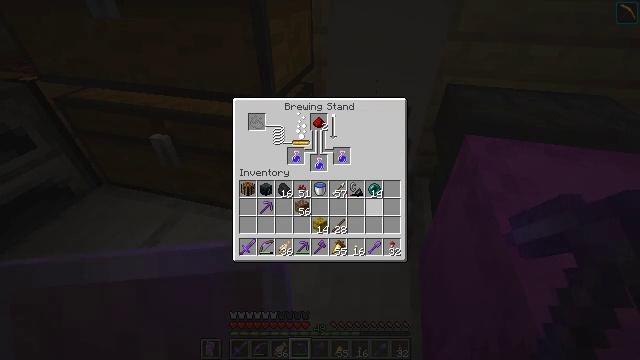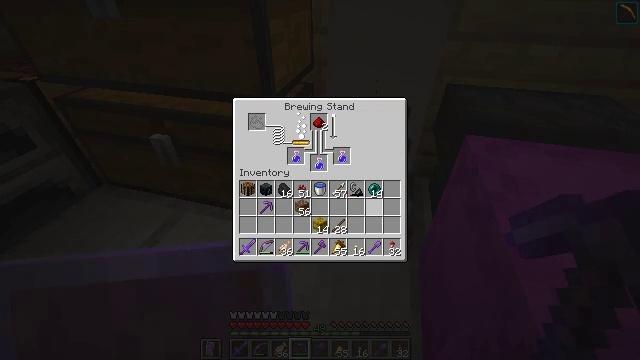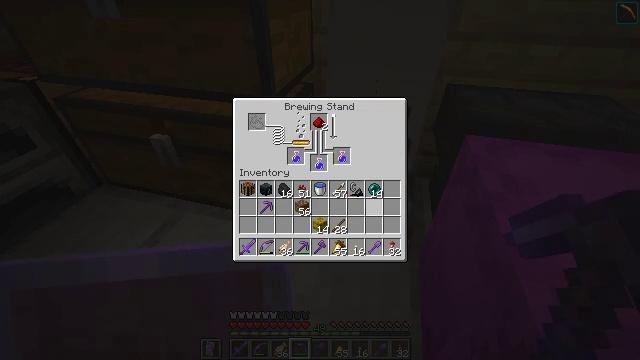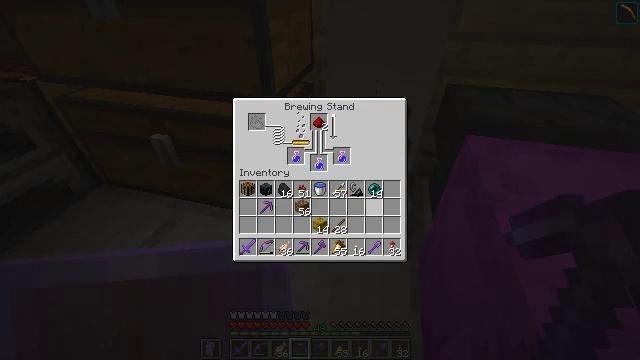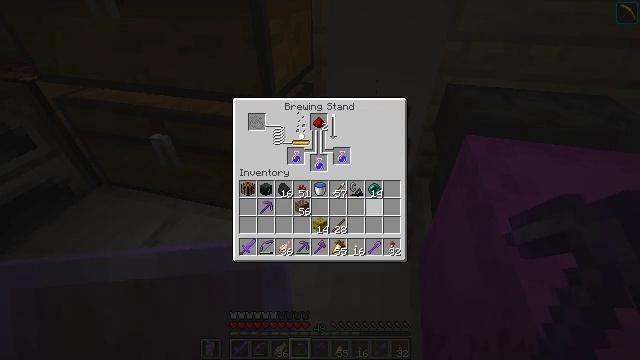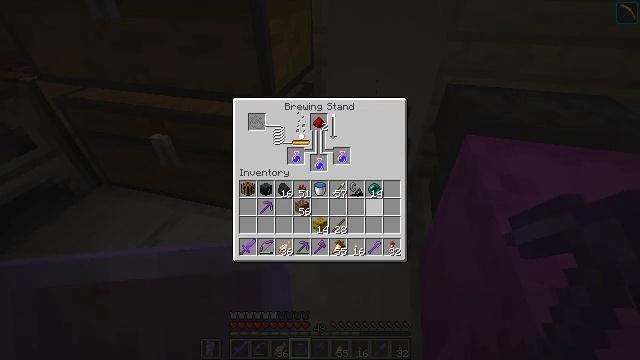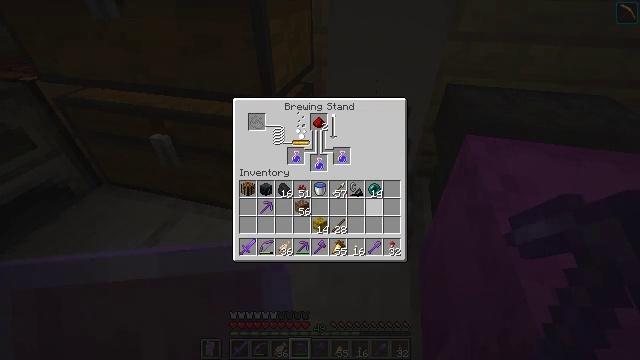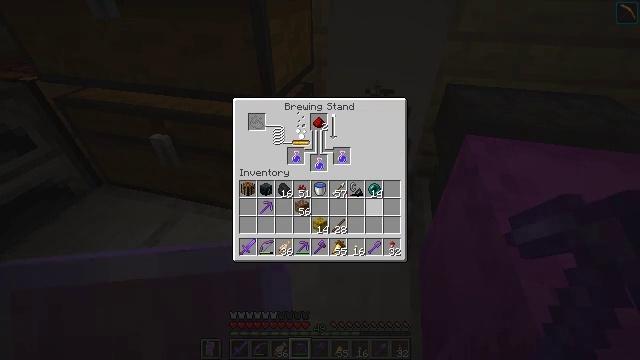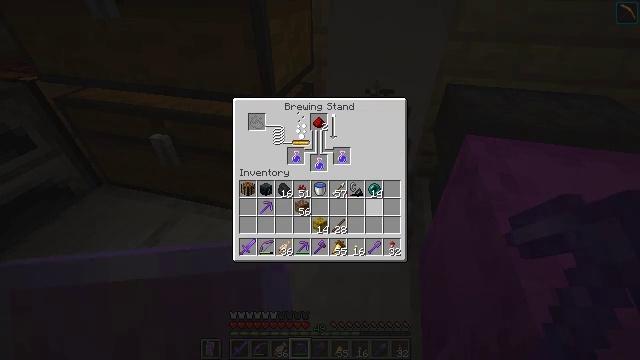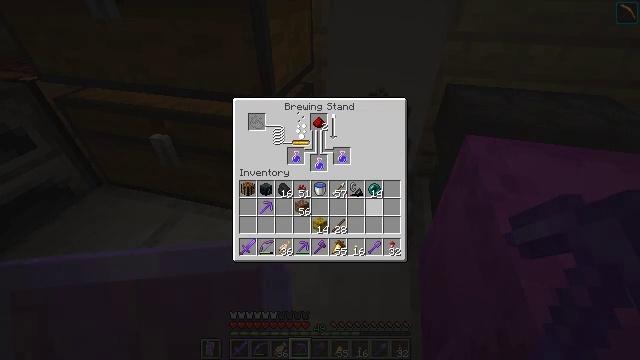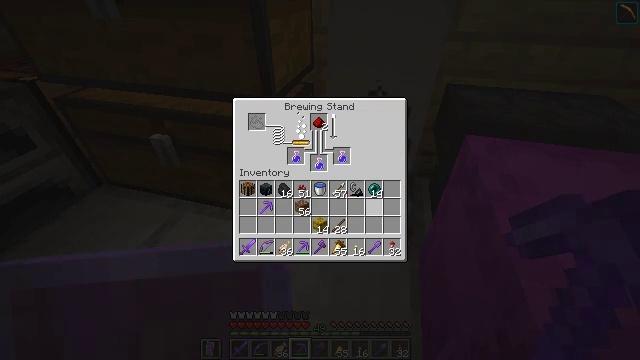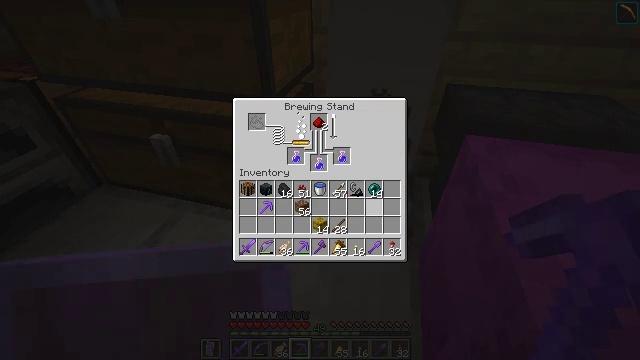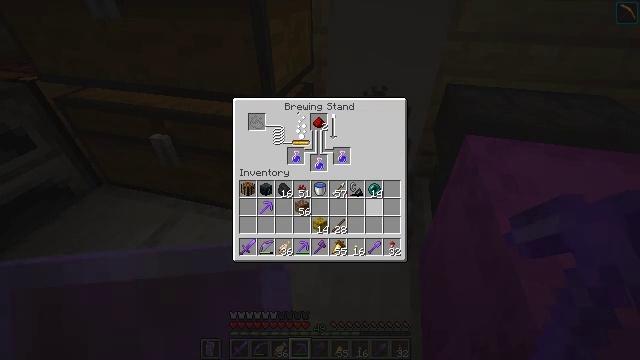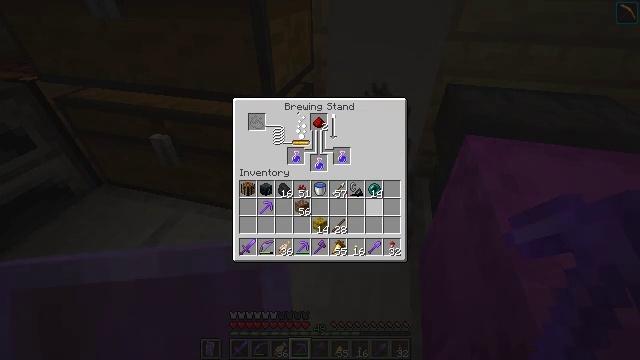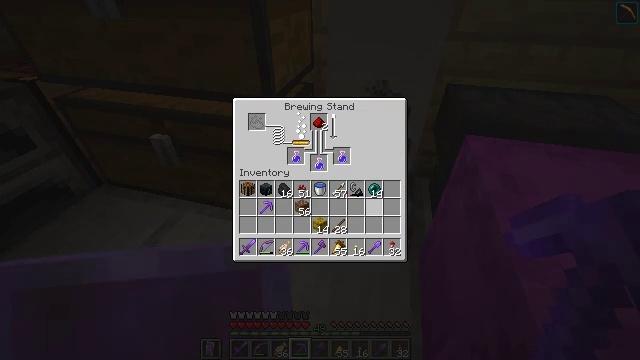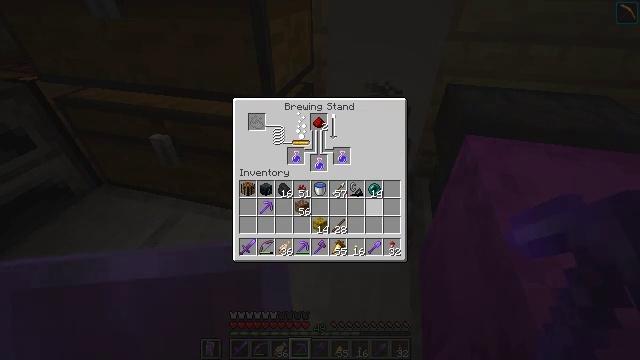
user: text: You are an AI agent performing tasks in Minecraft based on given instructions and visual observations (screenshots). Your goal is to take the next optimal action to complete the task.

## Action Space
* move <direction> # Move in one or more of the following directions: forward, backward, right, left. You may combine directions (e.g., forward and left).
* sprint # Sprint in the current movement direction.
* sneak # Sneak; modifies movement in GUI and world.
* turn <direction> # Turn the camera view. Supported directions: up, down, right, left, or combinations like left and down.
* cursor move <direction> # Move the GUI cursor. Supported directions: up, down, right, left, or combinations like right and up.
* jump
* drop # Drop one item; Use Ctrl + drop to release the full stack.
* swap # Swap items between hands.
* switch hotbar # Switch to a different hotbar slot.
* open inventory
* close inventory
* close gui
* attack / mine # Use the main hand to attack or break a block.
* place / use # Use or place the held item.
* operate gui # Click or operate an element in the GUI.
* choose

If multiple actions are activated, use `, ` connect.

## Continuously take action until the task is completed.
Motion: motion action
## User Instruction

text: Create blaze powder from blaze rods.
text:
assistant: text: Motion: no_op
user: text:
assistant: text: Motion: no_op
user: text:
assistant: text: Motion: no_op
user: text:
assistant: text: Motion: no_op
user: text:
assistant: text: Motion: no_op
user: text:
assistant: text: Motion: no_op
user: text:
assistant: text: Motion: no_op
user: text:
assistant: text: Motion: no_op
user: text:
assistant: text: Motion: no_op
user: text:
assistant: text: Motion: no_op
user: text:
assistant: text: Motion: no_op
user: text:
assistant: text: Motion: no_op
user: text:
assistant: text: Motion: no_op
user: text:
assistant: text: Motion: no_op
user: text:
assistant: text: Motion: no_op
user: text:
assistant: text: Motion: no_op
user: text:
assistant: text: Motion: no_op
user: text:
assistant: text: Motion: no_op
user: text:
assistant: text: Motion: no_op
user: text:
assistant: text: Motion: no_op
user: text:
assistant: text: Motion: no_op
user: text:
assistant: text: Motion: no_op
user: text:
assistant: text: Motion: no_op
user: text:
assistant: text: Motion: no_op
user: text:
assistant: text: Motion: no_op
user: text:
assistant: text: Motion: no_op
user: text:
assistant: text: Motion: no_op
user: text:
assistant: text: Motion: no_op
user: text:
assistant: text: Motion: no_op
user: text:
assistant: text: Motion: no_op